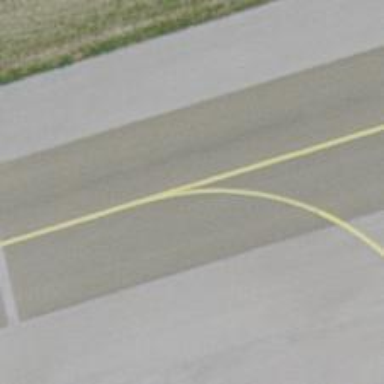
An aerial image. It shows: Image of taxiway at airport.